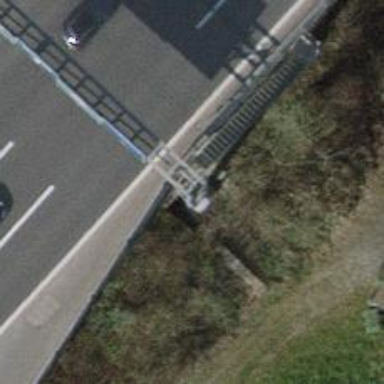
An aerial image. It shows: Gantry structure.